Question: I am working with a gnuplot multiplot and struggling with the yAxis tic labels. See the image below.

My problem is shown in the red circle as there are -10 from the upper and 1200 from the lower at the exact same position. But I dont like it in this way (as most people would do).
I have tried to fix it using ytics to get rid of the 1200 from the lower plot but that didnt work.
Margins have not worked for me either.
Anyone an idea (or solution) how to fix it (because it is quite annoying)
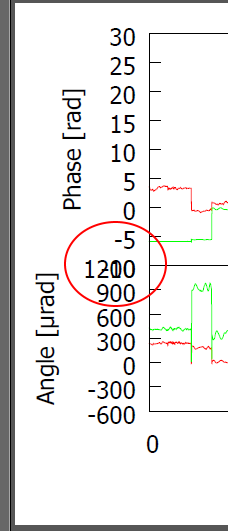
Answer: You can specify
'''
set ytics <start>, <step>, <stop>
'''
to control the range for which the tics are created.
So, for the lower plot
'''
set ytics -600, 300, 900
'''
May be fine to remove the 1200 tic.
Another way is to adjust the yranges so that the 1200 and -10 just do not overlap.